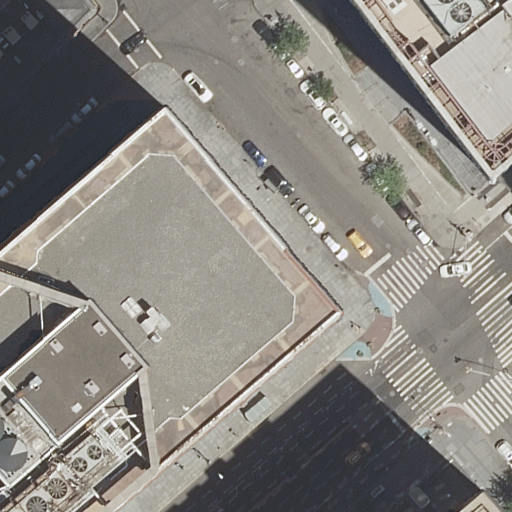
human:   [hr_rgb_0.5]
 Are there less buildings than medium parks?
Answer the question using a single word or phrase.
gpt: no

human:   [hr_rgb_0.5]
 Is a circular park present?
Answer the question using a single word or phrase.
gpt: no

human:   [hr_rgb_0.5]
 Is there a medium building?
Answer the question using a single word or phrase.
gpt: yes

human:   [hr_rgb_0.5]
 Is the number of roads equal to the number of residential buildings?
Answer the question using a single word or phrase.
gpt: no

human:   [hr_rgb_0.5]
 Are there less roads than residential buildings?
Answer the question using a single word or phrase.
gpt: no

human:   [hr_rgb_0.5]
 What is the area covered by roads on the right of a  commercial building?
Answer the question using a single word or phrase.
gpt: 0m2

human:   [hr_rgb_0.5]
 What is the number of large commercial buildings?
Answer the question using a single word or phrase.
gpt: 0

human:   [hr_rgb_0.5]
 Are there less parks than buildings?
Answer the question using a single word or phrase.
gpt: yes

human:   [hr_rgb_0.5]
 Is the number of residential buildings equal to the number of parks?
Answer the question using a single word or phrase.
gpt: no

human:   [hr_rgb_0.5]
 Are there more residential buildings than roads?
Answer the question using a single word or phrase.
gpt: no

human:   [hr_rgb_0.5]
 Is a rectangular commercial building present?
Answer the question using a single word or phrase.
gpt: no

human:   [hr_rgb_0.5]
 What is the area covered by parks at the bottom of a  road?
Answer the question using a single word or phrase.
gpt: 0m2

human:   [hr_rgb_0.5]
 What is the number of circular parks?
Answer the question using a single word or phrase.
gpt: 0

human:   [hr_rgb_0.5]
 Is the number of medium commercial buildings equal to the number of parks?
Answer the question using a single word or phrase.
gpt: no

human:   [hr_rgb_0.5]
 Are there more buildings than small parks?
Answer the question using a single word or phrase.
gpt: yes

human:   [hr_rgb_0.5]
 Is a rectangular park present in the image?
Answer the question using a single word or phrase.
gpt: yes

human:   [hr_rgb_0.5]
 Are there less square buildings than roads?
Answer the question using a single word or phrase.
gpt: yes

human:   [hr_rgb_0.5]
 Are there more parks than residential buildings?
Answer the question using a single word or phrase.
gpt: no

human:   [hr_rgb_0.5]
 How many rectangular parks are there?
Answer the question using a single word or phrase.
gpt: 1

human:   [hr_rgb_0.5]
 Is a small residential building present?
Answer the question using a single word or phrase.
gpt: yes

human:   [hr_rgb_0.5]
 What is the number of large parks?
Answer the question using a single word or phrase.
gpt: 0

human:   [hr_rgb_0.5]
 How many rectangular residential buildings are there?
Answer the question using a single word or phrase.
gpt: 4

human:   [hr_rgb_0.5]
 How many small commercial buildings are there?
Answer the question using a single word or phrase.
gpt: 0

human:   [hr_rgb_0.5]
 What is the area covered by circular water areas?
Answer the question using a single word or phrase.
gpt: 0m2

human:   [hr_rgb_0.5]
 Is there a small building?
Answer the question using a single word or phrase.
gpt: yes

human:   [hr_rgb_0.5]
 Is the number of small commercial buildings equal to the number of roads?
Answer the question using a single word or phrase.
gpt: no

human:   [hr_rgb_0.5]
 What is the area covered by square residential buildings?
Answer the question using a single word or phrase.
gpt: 0m2

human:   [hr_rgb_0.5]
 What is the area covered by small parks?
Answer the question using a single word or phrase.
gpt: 0m2

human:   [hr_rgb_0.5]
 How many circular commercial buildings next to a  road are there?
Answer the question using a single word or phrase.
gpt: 0

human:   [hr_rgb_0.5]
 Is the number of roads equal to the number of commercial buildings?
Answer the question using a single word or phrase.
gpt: no

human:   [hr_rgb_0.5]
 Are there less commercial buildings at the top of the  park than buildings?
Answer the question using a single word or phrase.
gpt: yes

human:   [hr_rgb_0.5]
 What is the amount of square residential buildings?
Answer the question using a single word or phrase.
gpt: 0

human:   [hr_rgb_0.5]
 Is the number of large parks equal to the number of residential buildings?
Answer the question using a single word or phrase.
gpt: no

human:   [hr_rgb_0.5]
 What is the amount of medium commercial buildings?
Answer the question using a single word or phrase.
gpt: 0

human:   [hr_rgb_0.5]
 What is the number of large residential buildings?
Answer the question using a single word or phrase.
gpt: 2

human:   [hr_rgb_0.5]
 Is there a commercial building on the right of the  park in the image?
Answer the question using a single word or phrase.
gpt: no